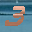
Label: 3